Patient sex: M
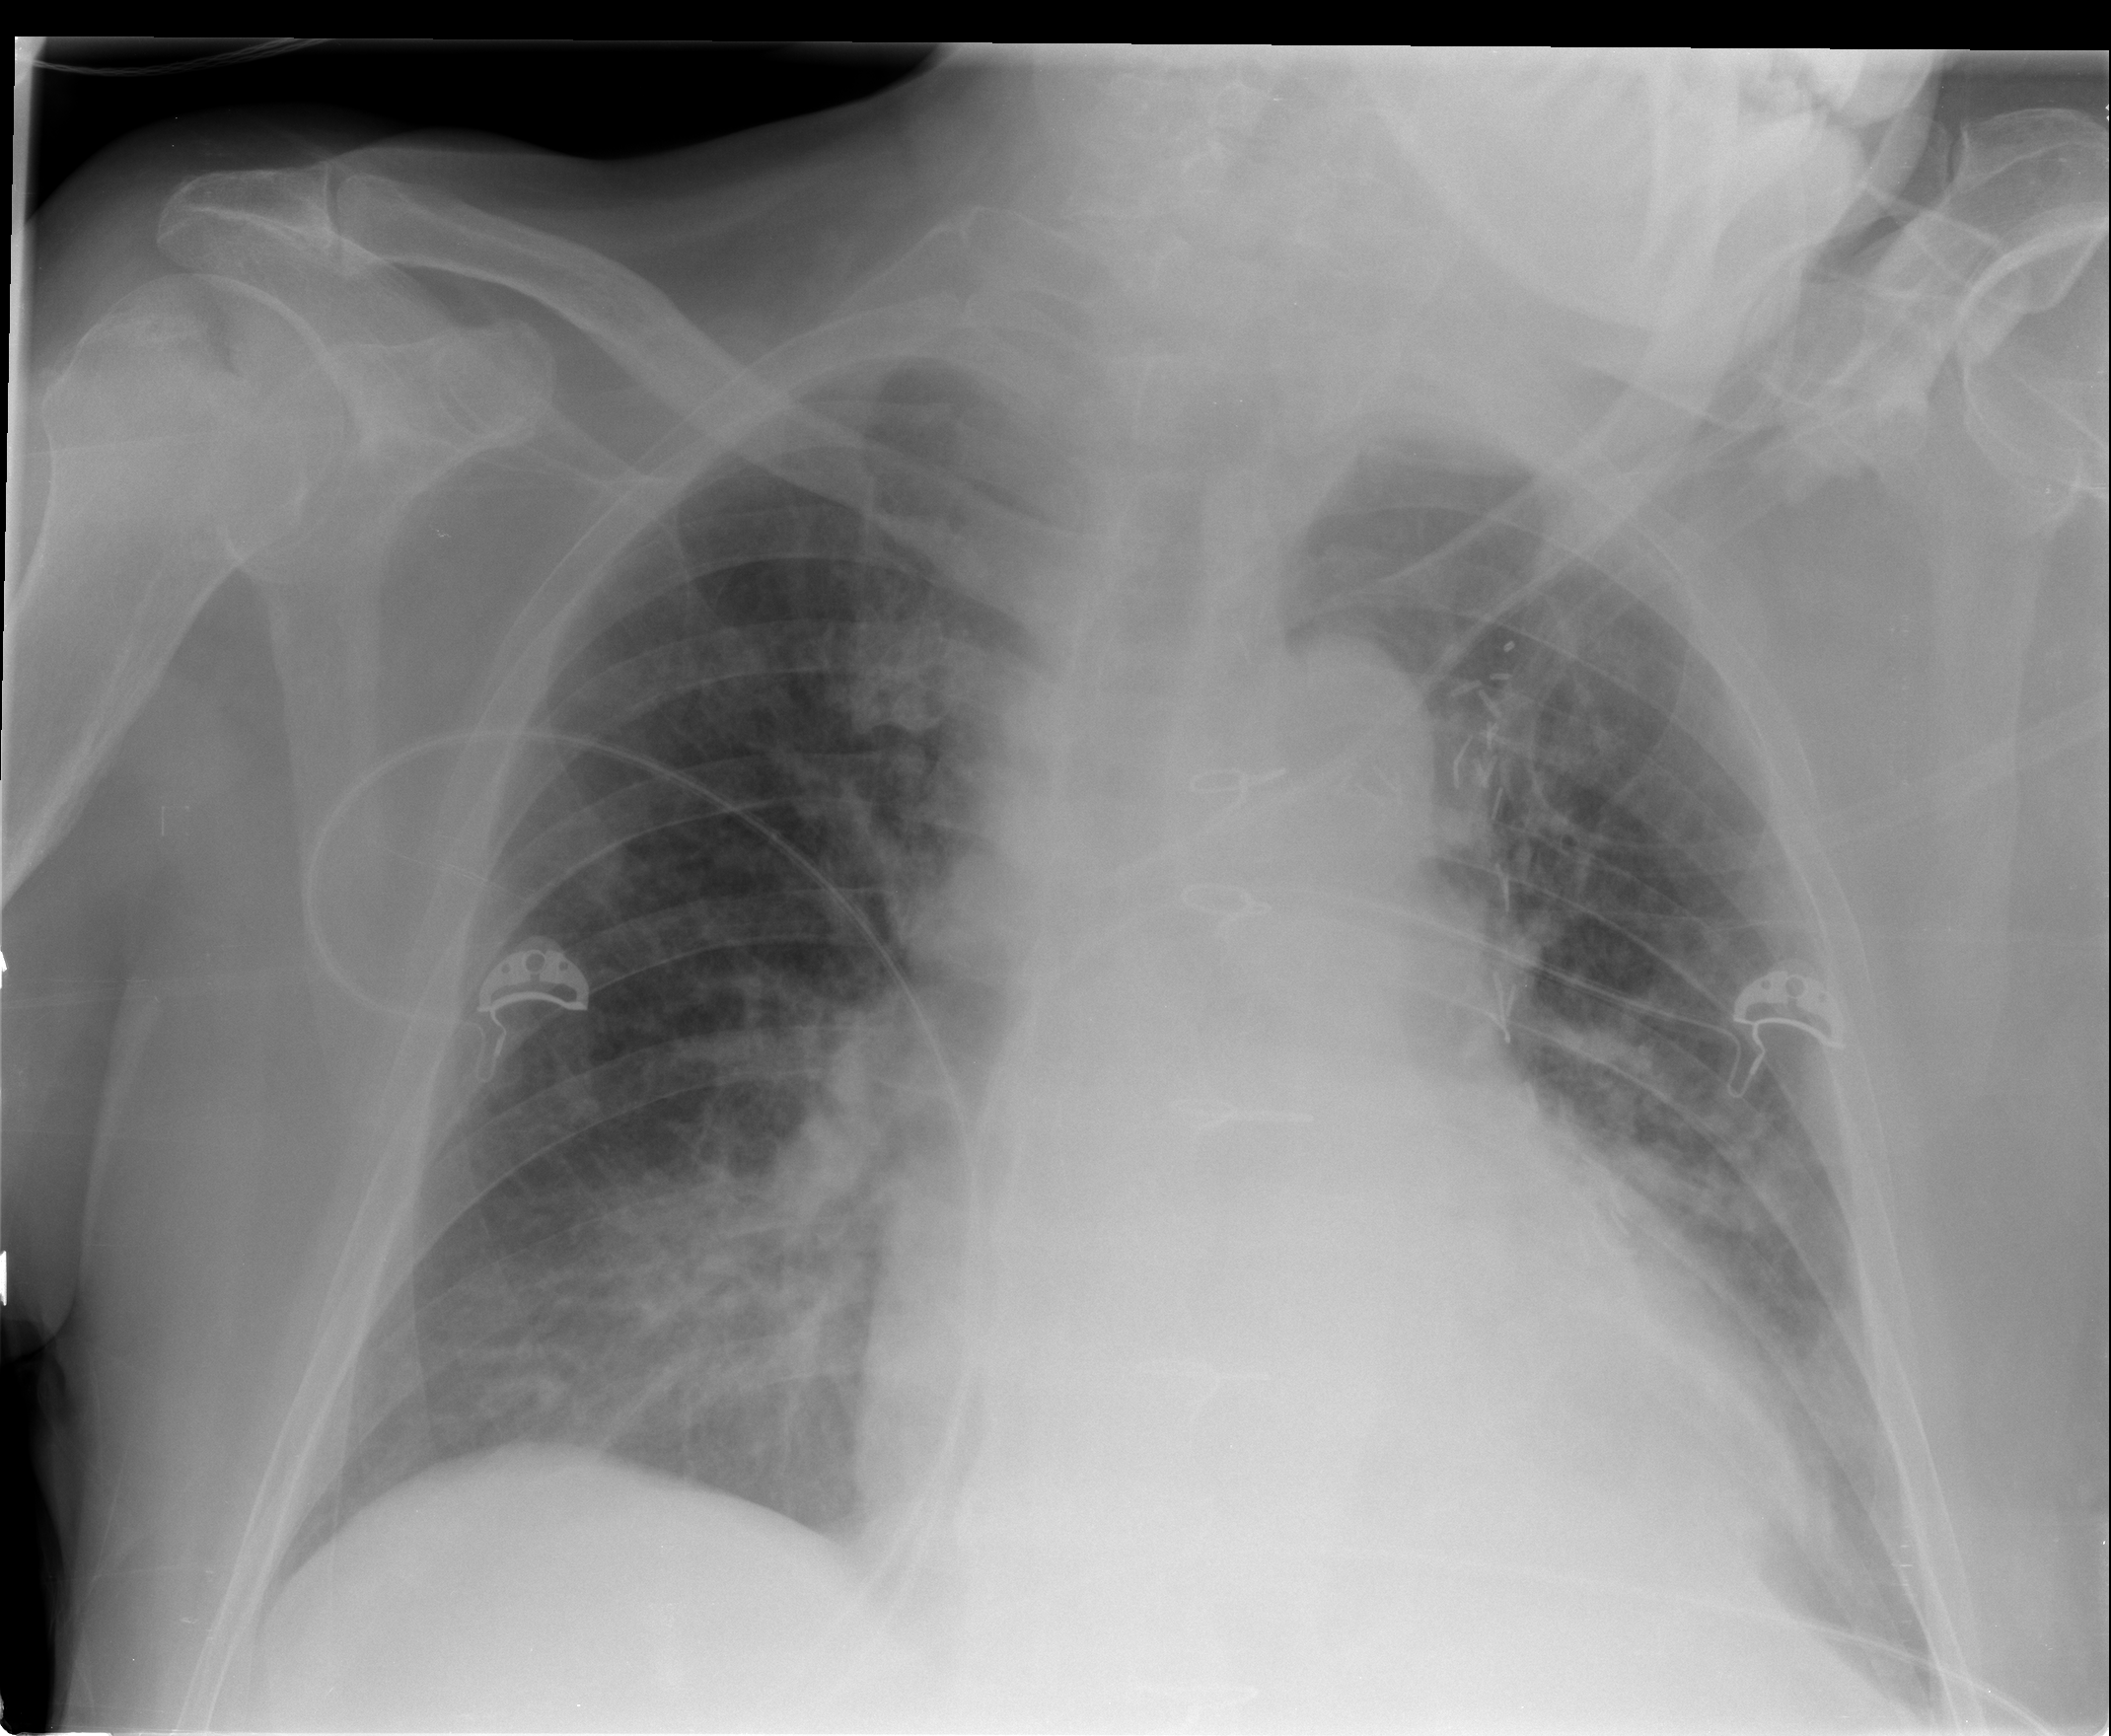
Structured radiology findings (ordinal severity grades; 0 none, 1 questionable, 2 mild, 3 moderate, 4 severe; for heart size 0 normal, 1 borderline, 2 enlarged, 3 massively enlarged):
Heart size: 2
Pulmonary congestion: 2
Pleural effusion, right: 2
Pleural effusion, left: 1
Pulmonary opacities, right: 2
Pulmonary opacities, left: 2
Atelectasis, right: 2
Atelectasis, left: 2